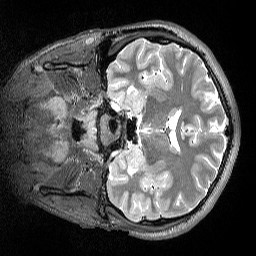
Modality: T2w
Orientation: coronal
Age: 40
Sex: male
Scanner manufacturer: siemens
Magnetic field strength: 3 T
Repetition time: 3.2 s
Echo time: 0.564 s